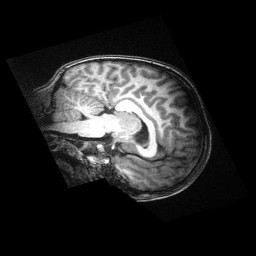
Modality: T1w
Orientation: sagittal
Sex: male